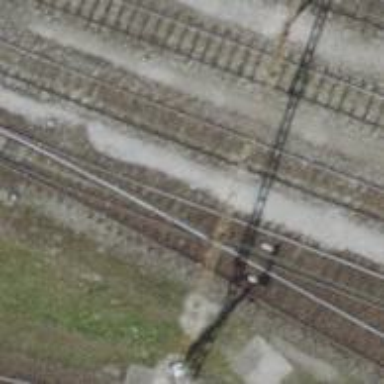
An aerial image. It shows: Railway yard with electrified tracks and single track.